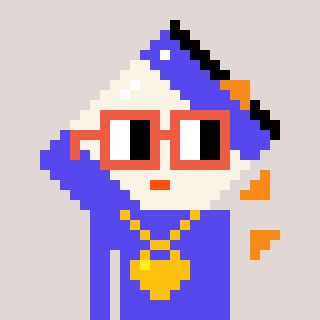
a pixel art character with square orange glasses, a chips-shaped head and a computerblue-colored body on a warm background